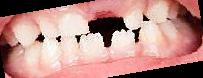
Condition: hypodontia